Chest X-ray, PA view. Patient: 48 years old, sex F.
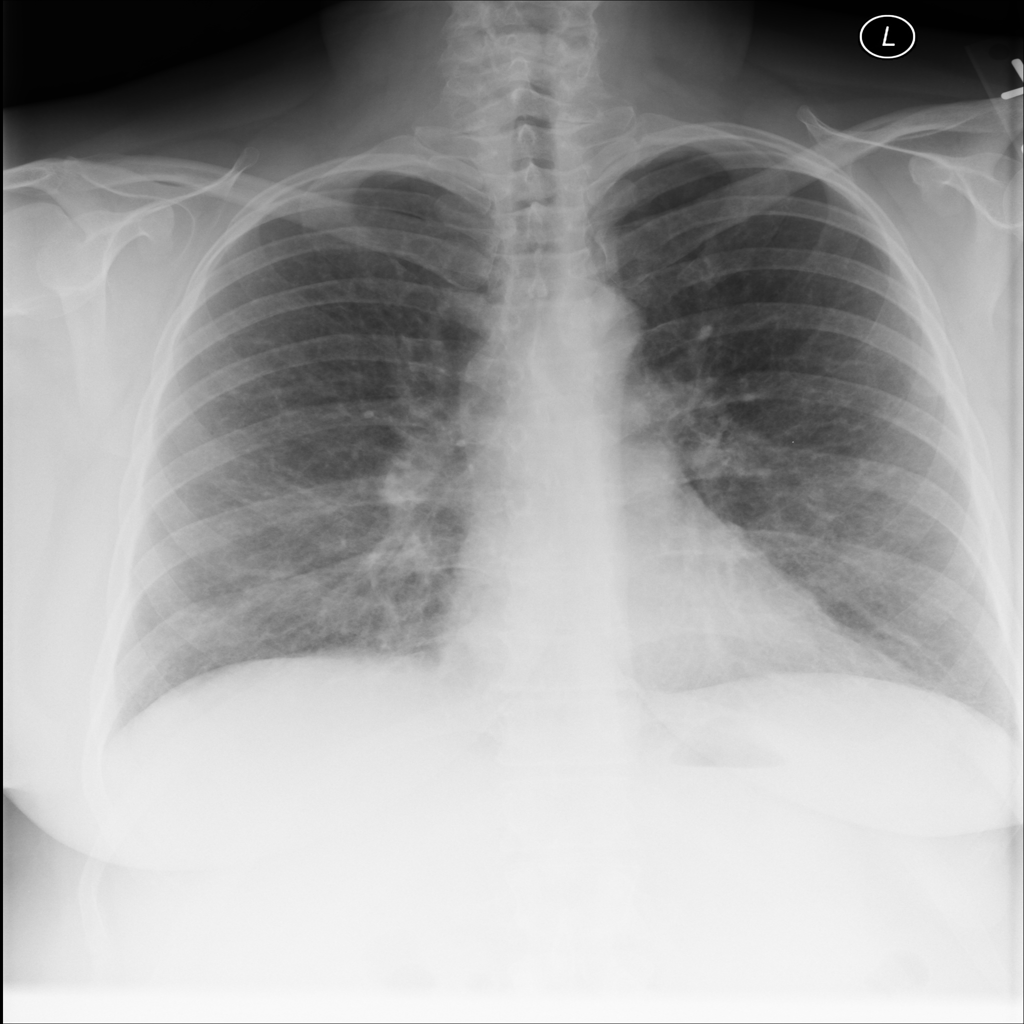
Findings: No Finding